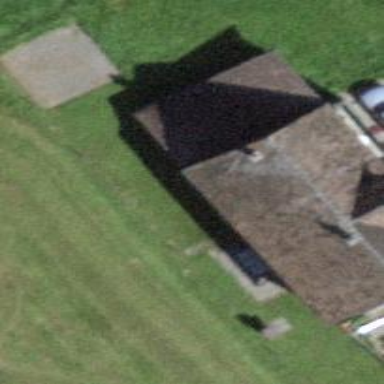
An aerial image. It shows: Detached building.